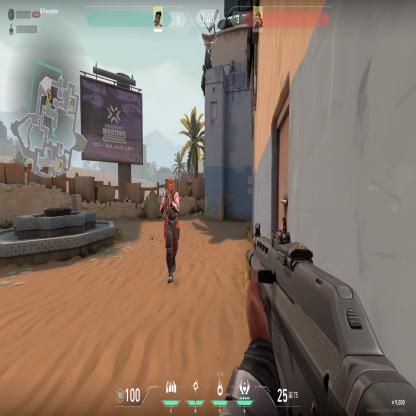
Label: enemy